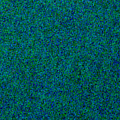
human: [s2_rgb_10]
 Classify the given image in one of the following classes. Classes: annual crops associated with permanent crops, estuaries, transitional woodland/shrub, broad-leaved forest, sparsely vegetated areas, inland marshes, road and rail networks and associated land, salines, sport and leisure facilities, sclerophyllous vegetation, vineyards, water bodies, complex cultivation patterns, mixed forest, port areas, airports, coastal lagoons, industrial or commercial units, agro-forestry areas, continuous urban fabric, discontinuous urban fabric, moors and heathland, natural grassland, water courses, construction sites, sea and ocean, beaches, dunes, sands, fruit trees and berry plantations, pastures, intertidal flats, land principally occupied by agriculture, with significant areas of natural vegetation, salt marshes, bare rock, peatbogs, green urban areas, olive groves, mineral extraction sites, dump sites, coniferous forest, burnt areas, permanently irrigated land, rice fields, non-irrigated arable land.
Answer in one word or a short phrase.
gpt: sea and ocean